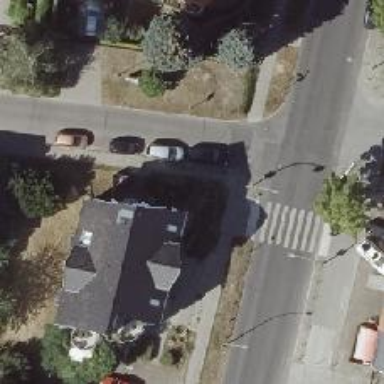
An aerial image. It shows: Unmarked road crossing.